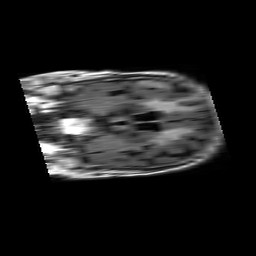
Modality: FLAIR
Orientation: coronal
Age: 68
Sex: female
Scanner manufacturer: philips
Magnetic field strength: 3 T
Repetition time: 11 s
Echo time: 0.125 s